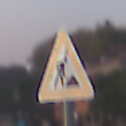
Verkehrszeichen: Arbeitsstelle
Umgebung: Outdoor, Urban
Tageszeit: SunriseSunset
Wetter: Clear
Licht: Natural
Jahreszeit: NotSpecified
Kontrast: MediumContrast